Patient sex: M
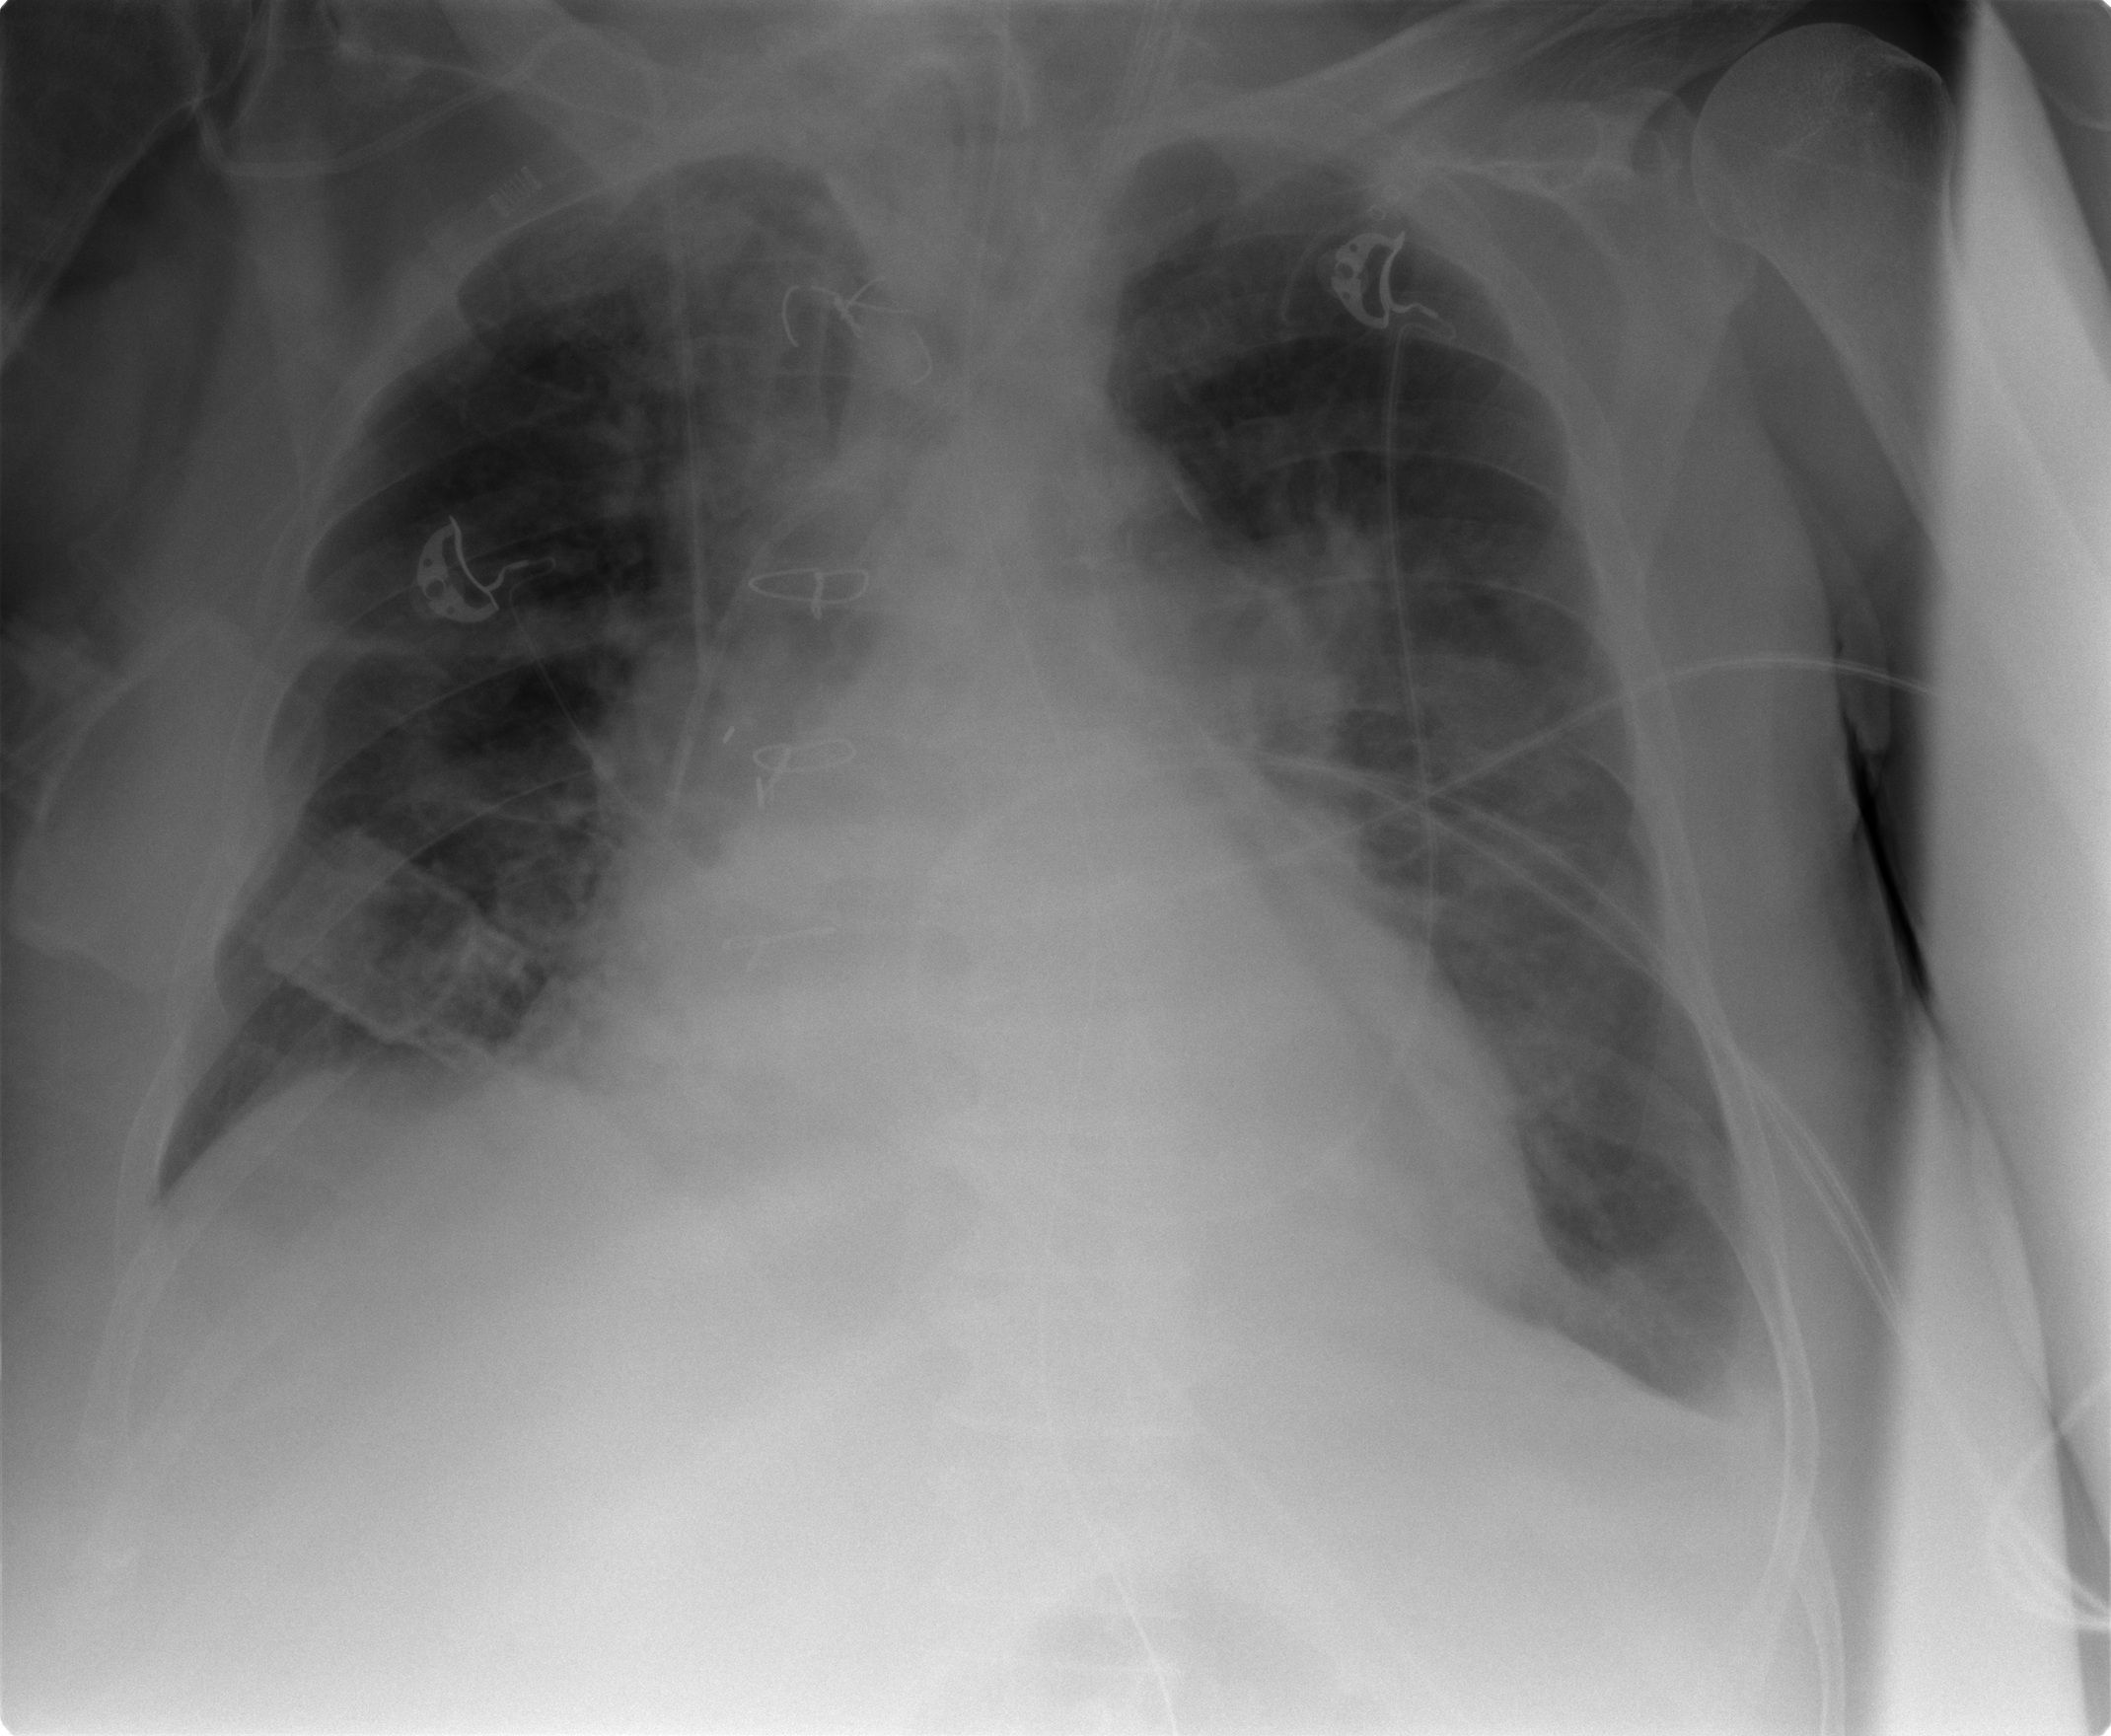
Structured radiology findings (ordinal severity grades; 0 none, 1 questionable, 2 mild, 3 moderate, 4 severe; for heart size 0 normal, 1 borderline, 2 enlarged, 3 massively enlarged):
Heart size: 2
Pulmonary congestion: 1
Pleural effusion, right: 0
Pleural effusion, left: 1
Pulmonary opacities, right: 3
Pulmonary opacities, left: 3
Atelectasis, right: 2
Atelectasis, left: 2